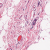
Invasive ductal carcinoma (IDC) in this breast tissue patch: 0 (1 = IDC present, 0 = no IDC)